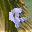
Label: 4